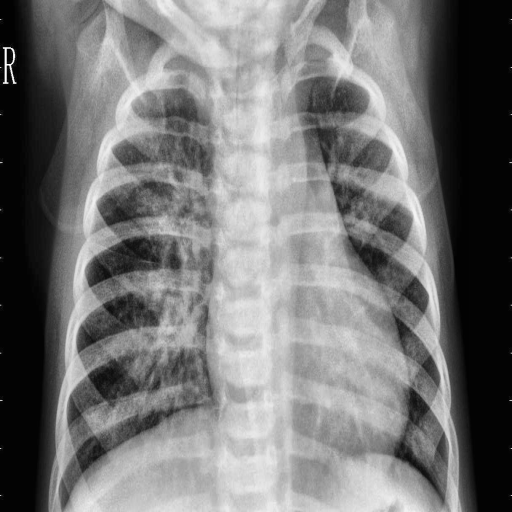
Finding: PNEUMONIA